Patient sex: F
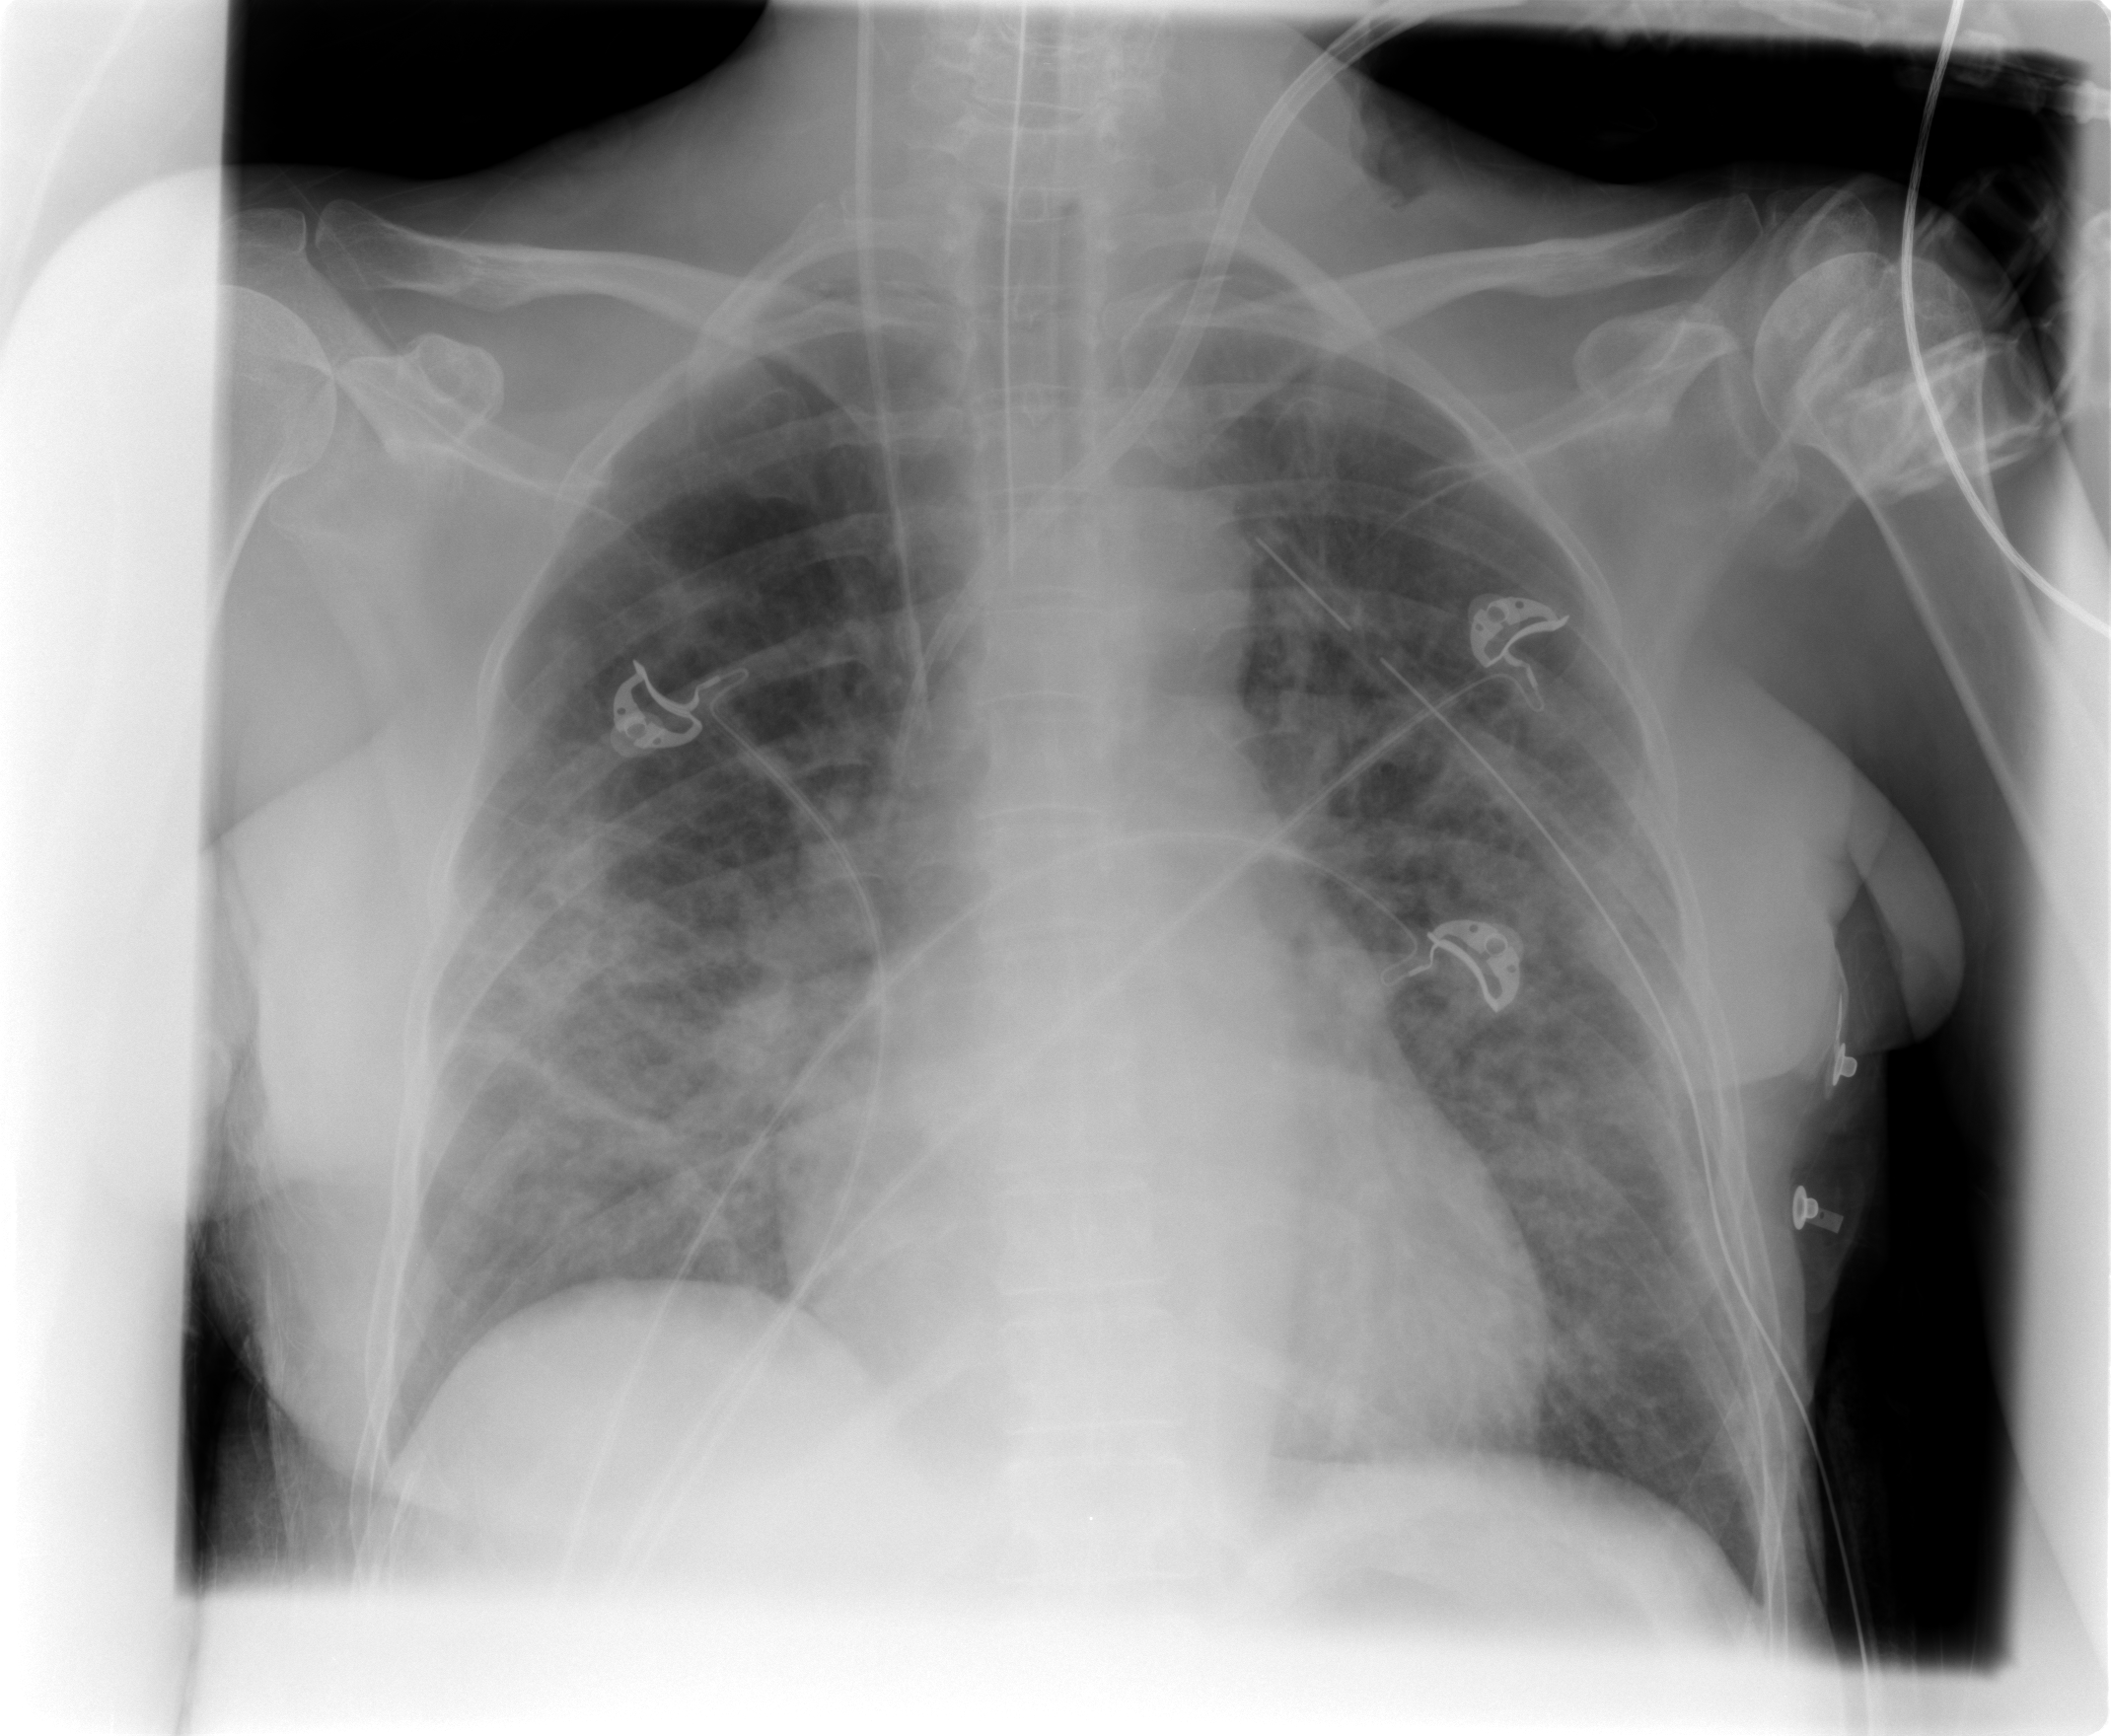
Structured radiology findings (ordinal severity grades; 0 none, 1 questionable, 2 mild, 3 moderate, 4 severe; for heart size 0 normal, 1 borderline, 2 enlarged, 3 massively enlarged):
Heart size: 1
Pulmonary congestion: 3
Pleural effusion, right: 1
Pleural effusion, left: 0
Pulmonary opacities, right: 3
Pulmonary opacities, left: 3
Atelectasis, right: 2
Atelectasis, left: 2